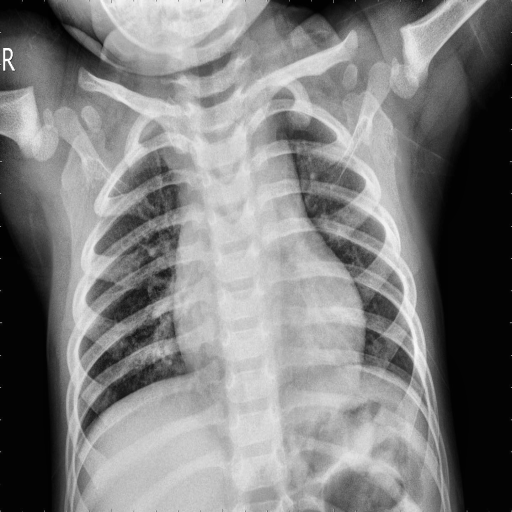
Finding: NORMAL